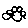
Label: flower